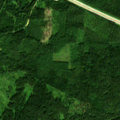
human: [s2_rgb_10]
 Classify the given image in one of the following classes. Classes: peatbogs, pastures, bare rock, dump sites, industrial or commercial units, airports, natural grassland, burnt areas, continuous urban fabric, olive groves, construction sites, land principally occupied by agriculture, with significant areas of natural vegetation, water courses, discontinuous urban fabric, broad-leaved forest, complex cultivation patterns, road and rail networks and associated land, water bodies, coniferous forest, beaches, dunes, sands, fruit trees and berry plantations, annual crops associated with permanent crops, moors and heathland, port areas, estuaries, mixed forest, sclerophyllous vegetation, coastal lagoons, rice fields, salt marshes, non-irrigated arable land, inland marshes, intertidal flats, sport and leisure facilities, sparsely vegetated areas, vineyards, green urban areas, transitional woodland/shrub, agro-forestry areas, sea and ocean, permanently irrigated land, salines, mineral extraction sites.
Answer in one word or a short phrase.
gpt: coniferous forest, mixed forest, transitional woodland/shrub